Field crop: tomato
Growth stage: 1
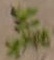
Species: portulaca